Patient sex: M
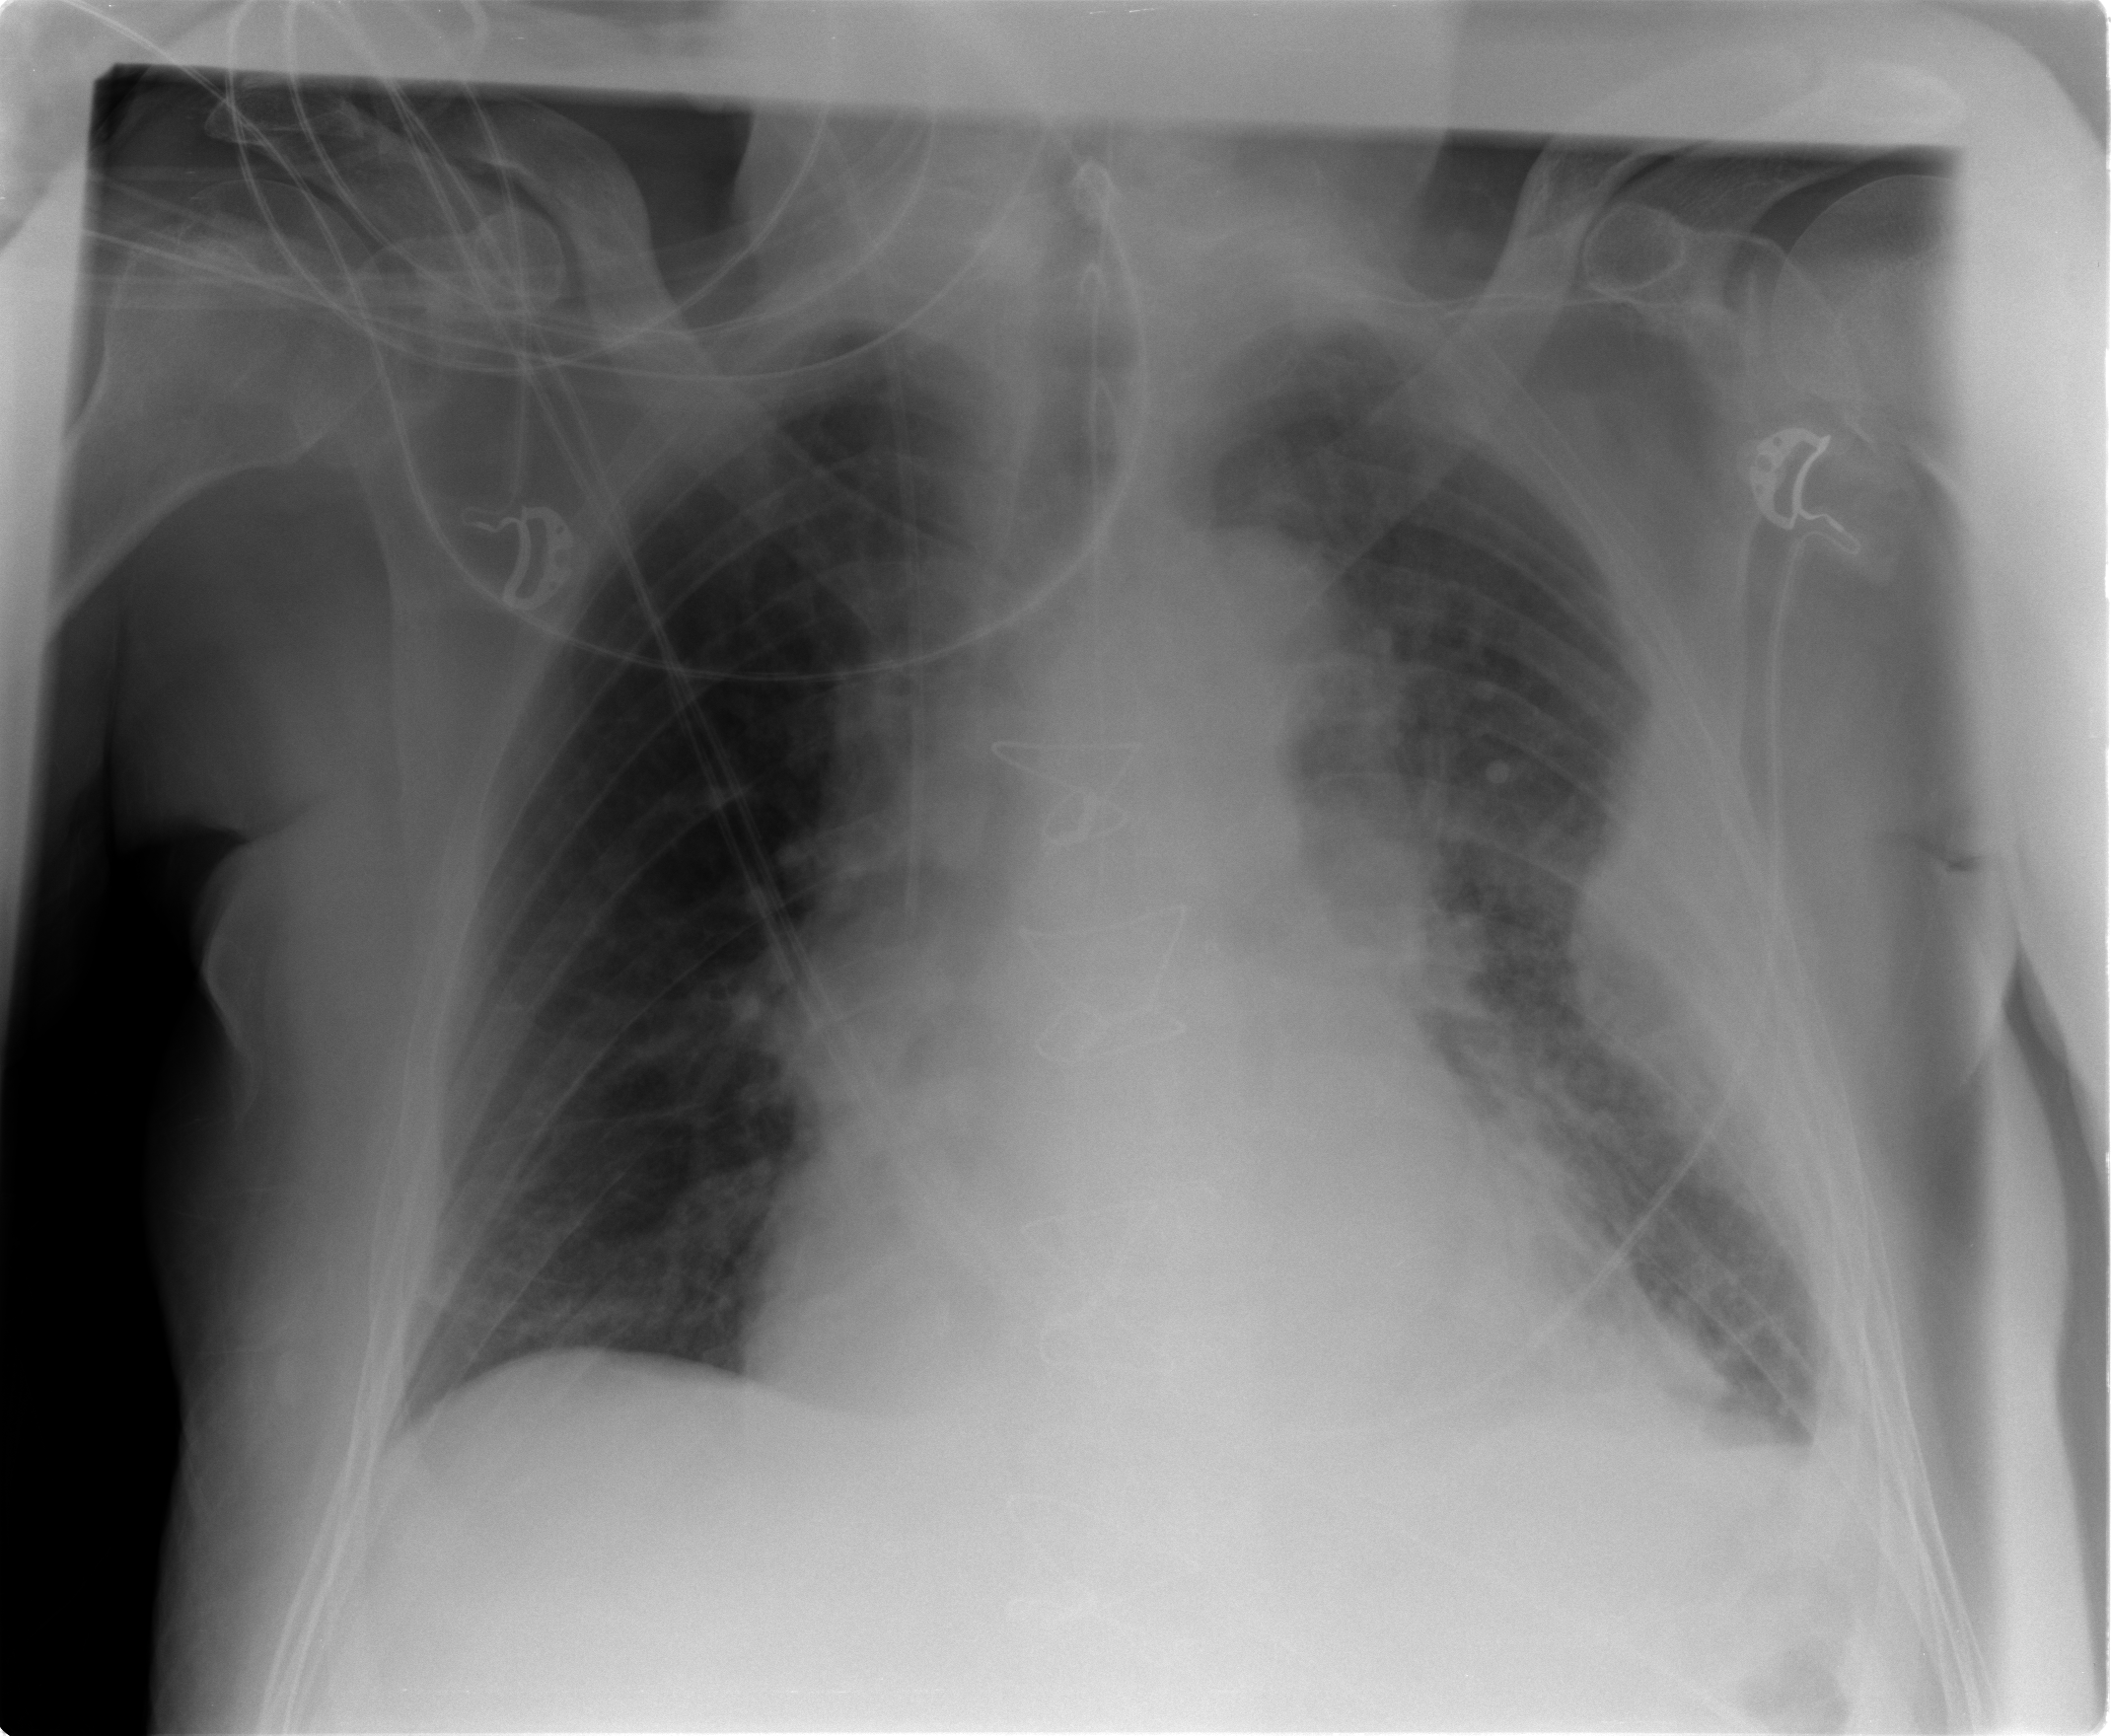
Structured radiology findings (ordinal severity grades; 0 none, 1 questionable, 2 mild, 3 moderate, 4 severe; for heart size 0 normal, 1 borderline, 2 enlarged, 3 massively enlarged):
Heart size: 2
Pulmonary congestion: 2
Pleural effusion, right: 0
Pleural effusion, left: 2
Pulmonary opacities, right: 0
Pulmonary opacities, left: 0
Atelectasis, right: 0
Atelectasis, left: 2